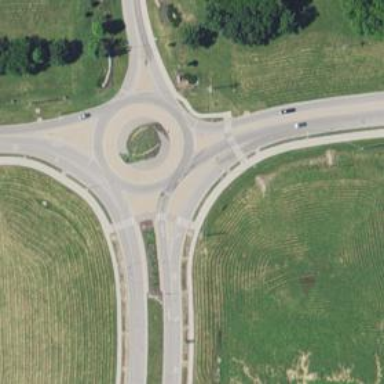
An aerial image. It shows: Secondary road leading to roundabout.